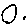
Label: circle